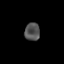
Tissue: lung
Cell type: Myeloid cells
Senescence score: 0.1975
Nuclear area (px): 266
Mean DAPI intensity: 83.18